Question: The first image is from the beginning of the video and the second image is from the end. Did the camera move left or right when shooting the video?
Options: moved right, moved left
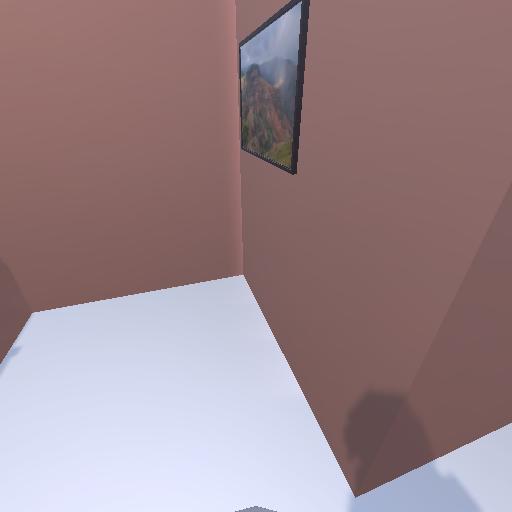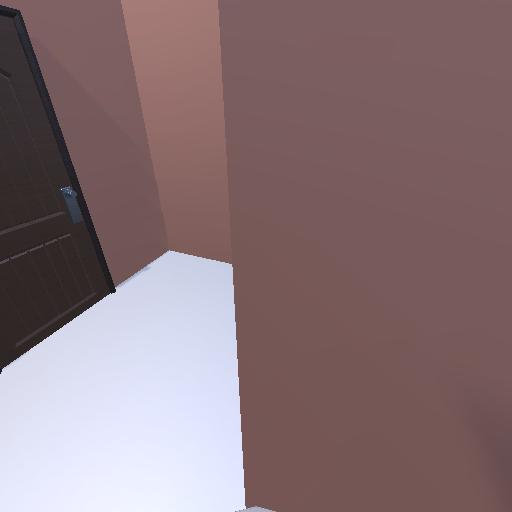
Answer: moved right